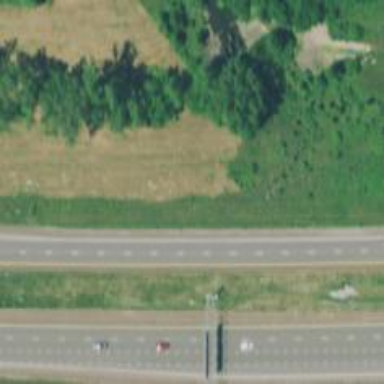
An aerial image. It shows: Asphalt surface motorway with expressway access.